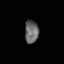
Tissue: prostate
Cell type: Endothelial cells
Senescence score: 0.6964
Nuclear area (px): 313
Mean DAPI intensity: 103.16